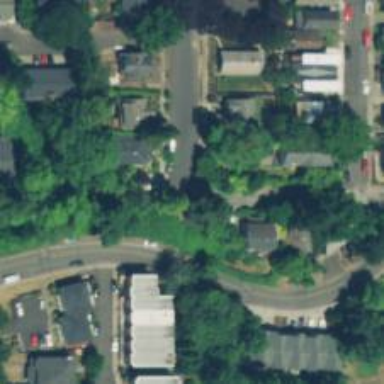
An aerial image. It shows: Residential road with asphalt surface. There is sidewalk on the left side.